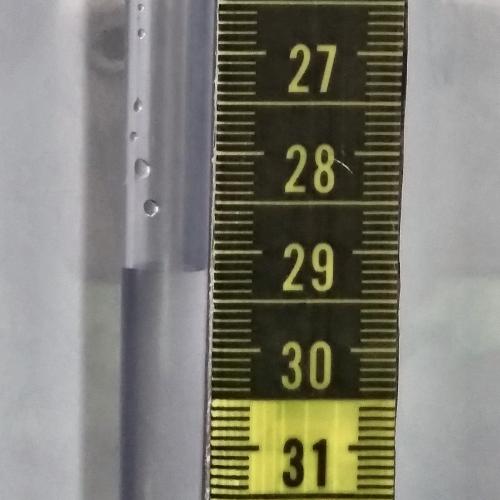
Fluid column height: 29.2 cm